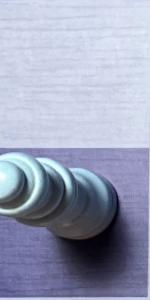
Label: Queen_White